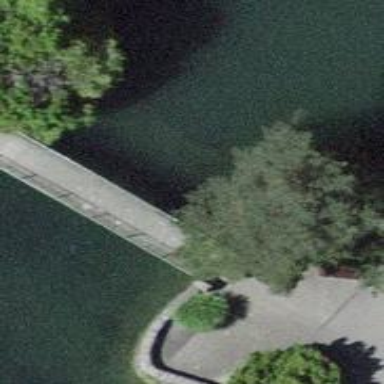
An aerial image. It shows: Man-made bridge.